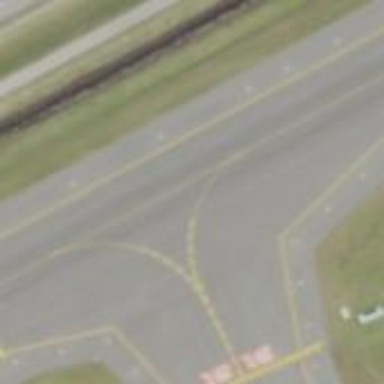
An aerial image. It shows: View of taxiway at the airport.